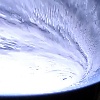
Label: cloud